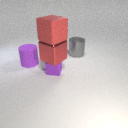
large red metal cube below large red rubber cube